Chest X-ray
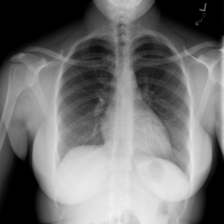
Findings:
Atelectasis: negative
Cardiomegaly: positive
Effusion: negative
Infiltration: negative
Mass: negative
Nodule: negative
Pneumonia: negative
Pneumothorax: negative
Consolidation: negative
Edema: negative
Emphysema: negative
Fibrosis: negative
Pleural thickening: negative
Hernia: negative